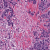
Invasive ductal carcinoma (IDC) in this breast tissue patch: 1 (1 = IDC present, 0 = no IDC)